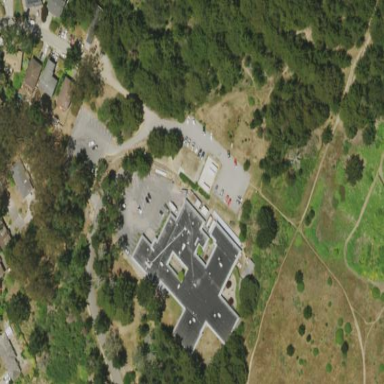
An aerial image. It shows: Hospital building.